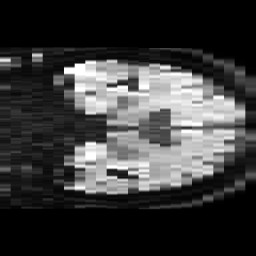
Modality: TRACE
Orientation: coronal
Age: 50
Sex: male
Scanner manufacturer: philips
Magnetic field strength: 3 T
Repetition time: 3.742 s
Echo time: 0.059 s